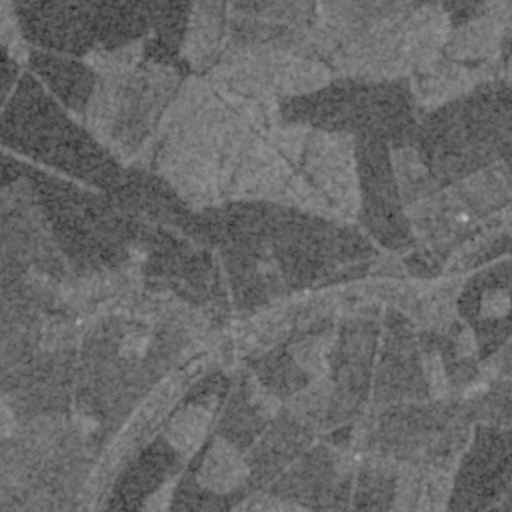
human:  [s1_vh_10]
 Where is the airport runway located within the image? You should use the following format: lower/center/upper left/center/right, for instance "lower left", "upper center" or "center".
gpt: The airport runway is located in the upper right of the image.
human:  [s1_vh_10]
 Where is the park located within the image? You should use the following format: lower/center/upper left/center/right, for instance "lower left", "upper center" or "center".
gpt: The park is located in the center left of the image.
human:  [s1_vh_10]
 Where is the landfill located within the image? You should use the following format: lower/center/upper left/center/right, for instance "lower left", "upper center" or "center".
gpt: There is no landfill in the image.

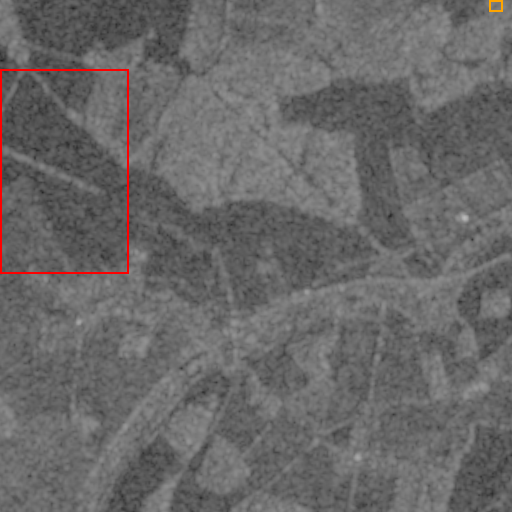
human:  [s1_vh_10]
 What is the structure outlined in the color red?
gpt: The structure outlined in red is a crop field.
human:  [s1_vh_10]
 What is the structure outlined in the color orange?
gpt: The structure outlined in orange is a wastewater plant.
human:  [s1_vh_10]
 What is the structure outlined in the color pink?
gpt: There is no pink outline.